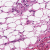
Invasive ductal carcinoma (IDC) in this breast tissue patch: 0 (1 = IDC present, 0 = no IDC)